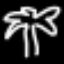
Label: palm tree